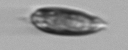
Label: Prorocentrum_triestinum